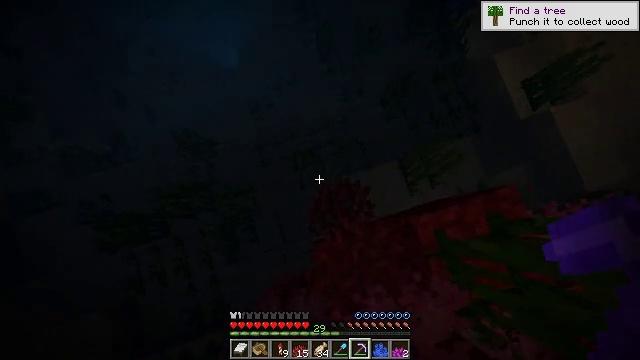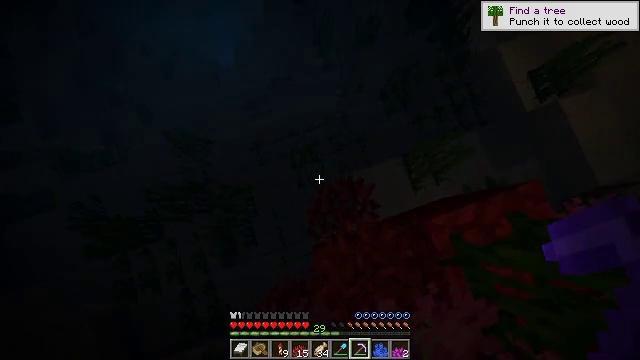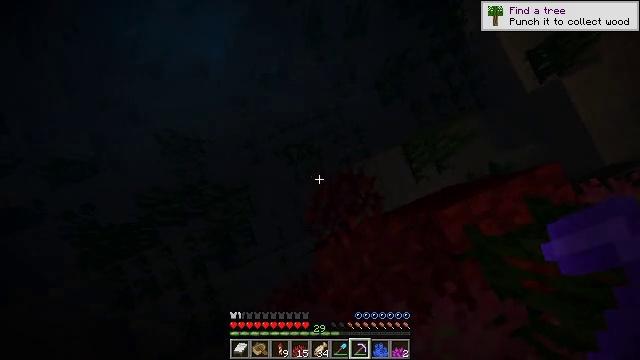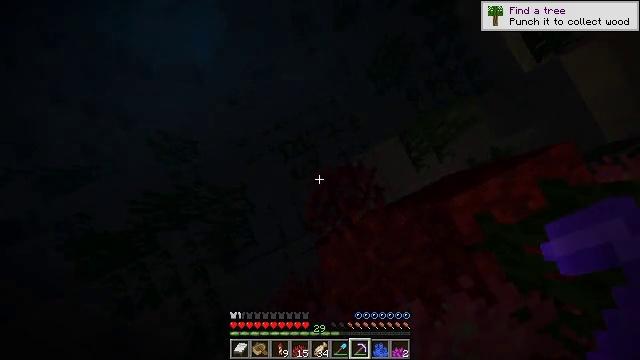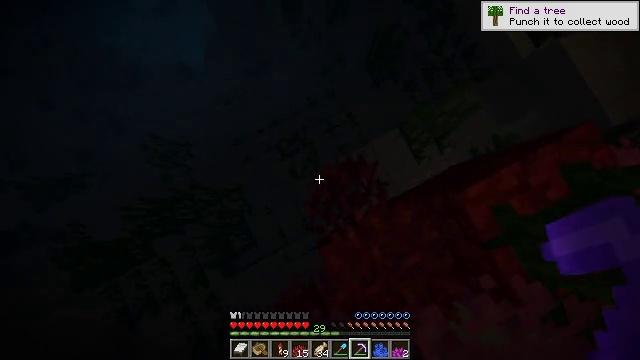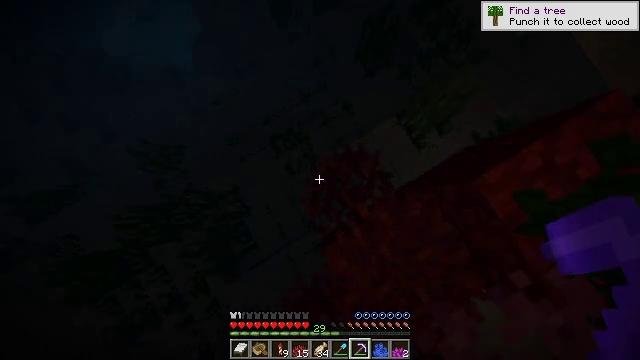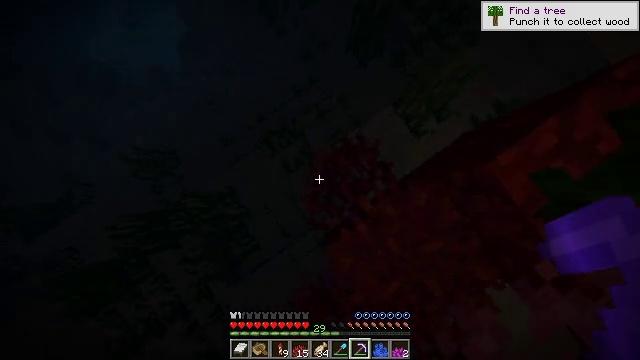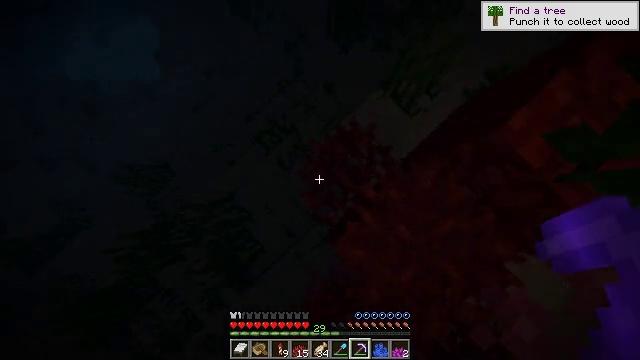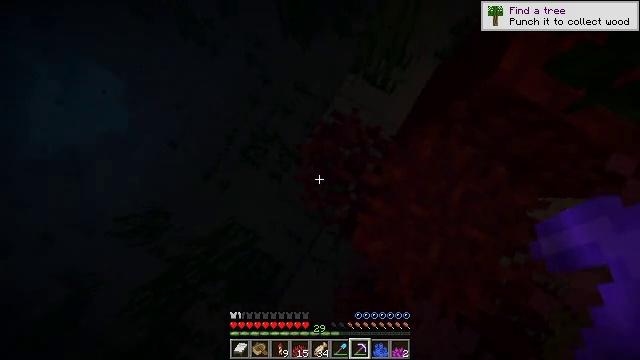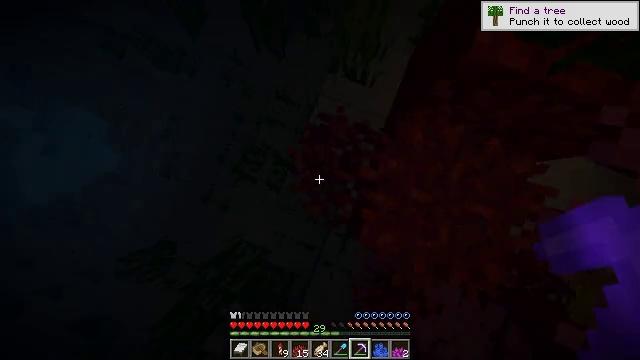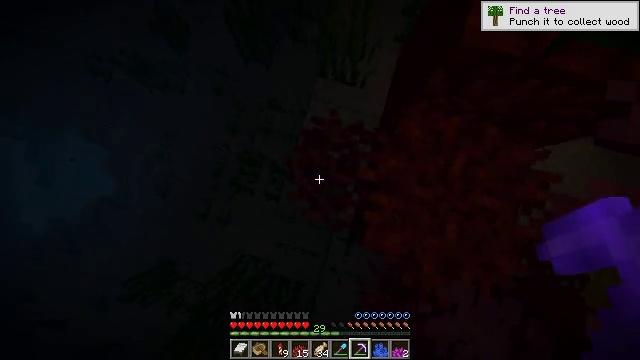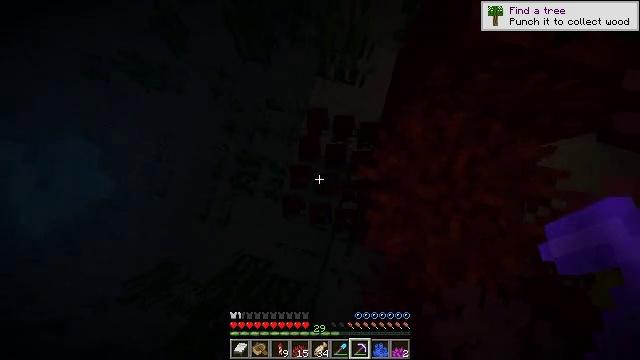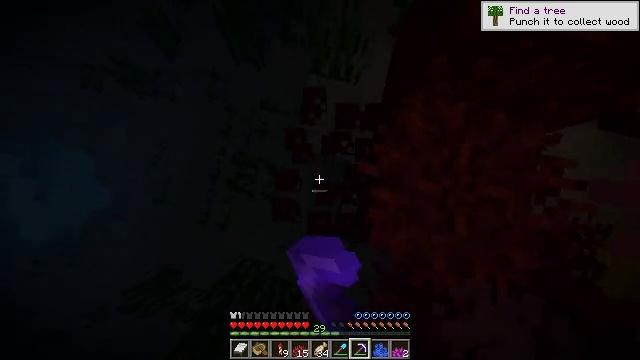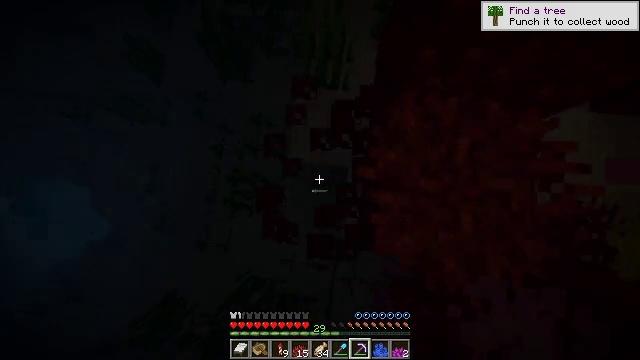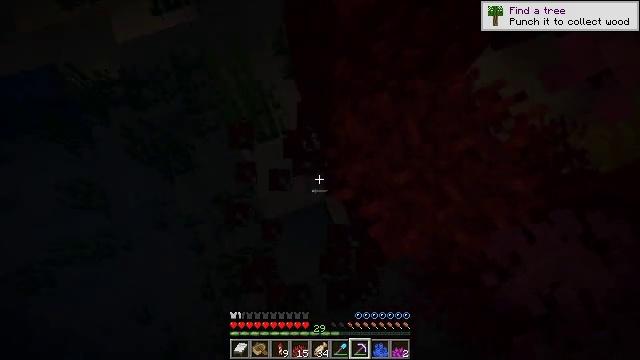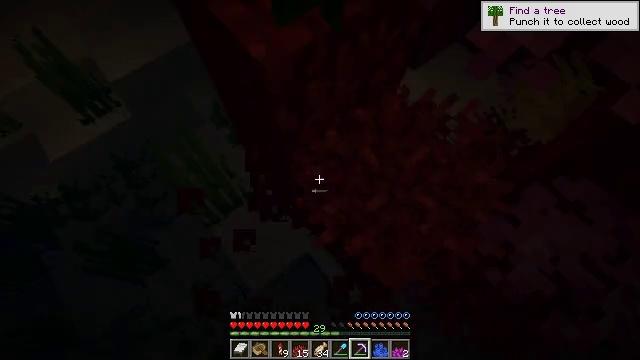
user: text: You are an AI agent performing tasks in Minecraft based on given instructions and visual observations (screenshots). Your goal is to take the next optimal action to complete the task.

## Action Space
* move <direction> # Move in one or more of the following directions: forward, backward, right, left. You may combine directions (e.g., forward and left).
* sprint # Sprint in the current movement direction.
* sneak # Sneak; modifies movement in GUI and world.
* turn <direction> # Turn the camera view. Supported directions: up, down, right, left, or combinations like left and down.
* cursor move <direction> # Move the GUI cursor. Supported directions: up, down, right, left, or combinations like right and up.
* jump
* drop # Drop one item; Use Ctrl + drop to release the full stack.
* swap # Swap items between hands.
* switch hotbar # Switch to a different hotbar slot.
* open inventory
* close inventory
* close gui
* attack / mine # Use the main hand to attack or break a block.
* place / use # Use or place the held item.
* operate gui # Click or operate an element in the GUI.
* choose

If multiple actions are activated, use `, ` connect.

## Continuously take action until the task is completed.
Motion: motion action
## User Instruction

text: Retrieve fire coral wall fan from the side of a block.
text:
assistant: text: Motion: sneak
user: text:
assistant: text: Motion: sneak, turn right
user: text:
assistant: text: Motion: sneak, turn right
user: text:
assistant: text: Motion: sneak, turn right
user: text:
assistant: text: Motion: sneak, turn right
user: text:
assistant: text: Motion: sneak, turn right
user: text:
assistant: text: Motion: turn right and down
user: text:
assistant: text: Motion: turn right
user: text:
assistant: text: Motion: turn right
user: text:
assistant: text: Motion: turn right and up
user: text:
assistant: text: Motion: attack / mine
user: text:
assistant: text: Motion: turn right, attack / mine
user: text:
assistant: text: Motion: turn right and up
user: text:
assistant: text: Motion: turn right and up
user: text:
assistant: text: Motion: turn right and up
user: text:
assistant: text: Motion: no_op